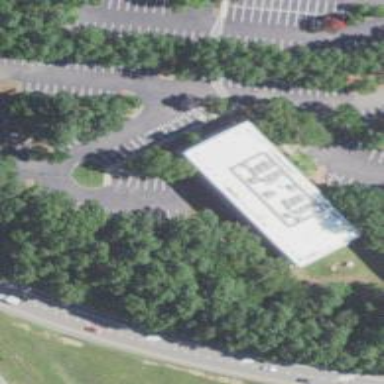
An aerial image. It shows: Commercial building.